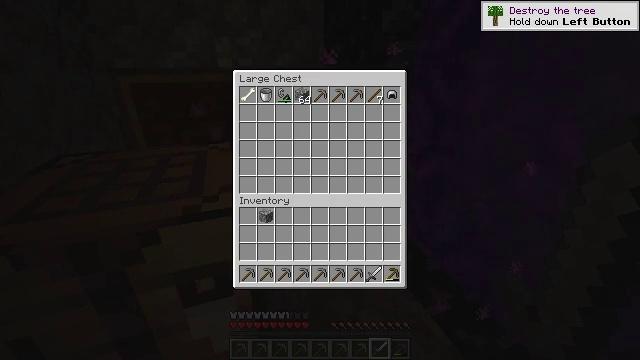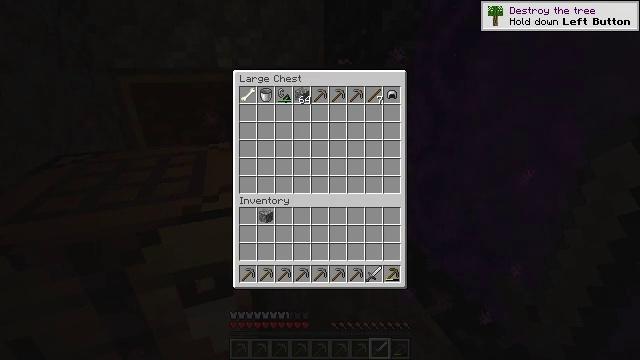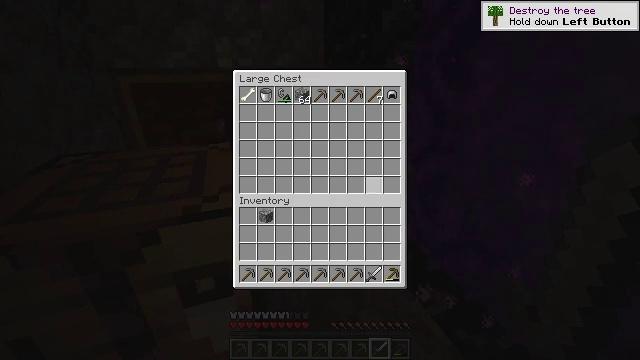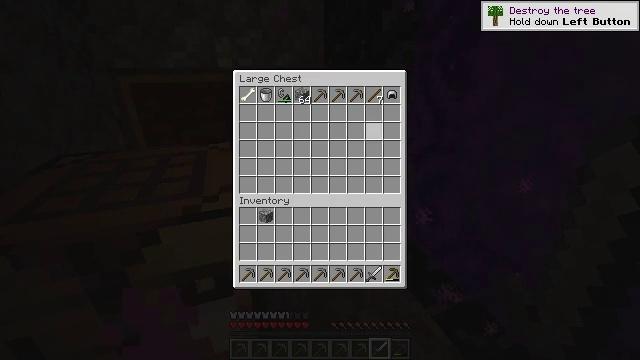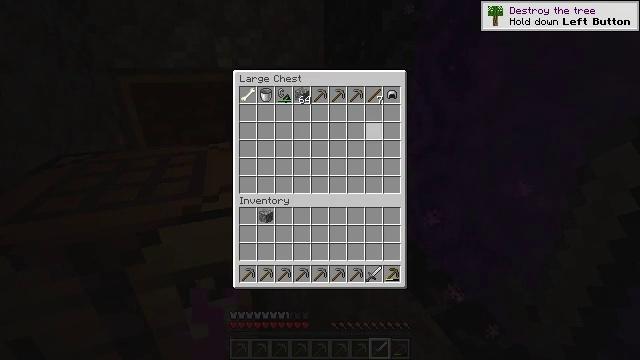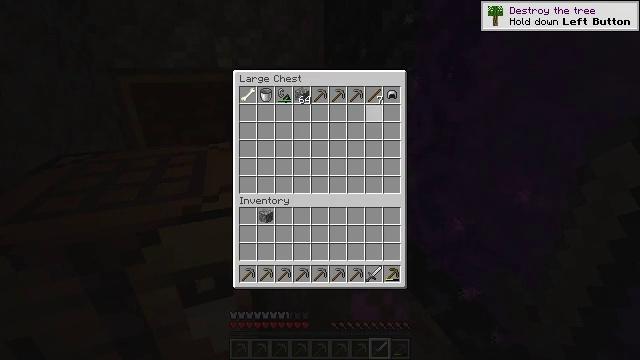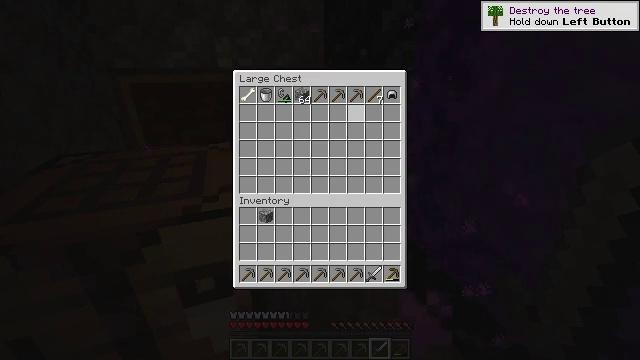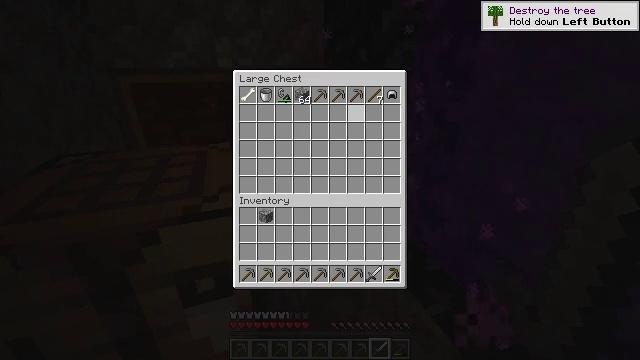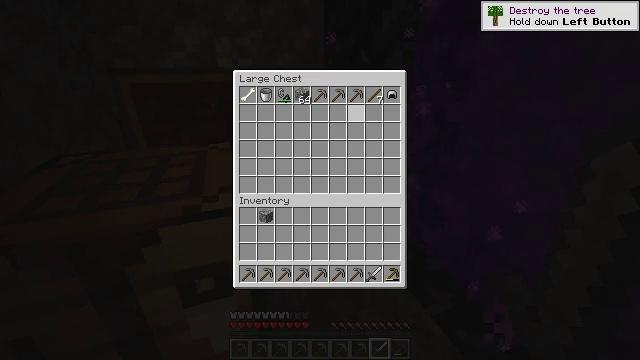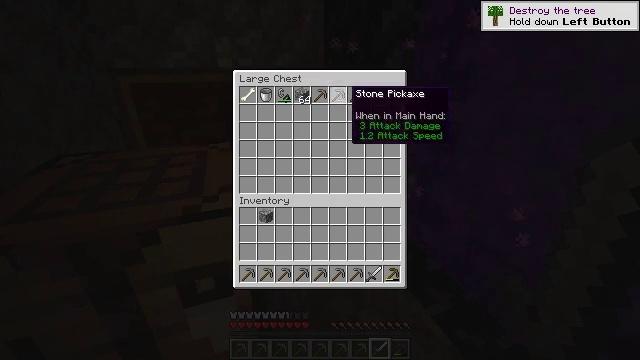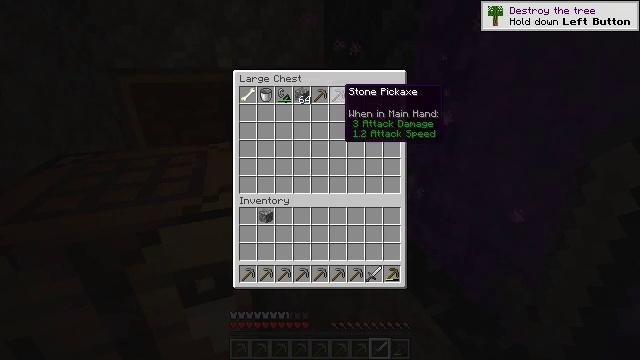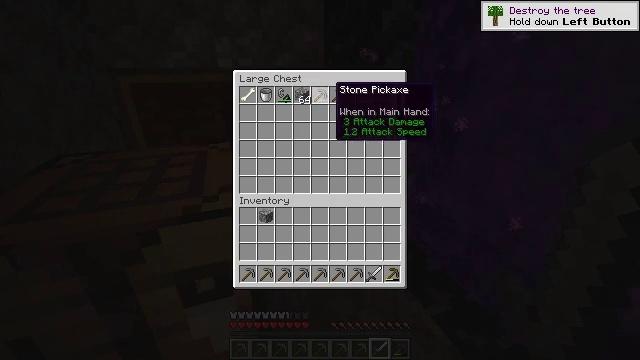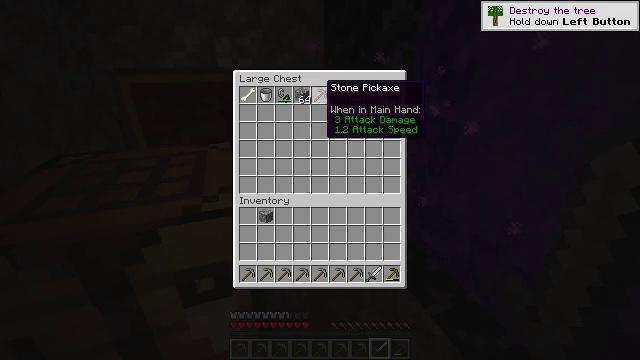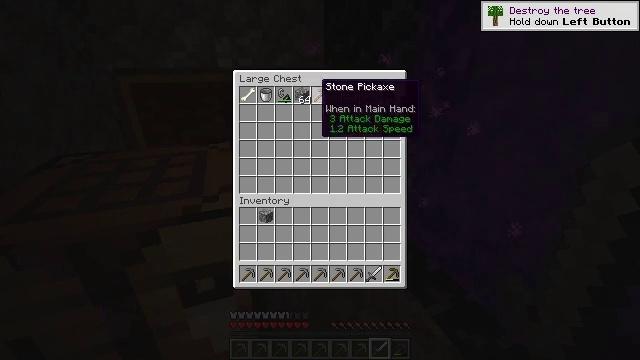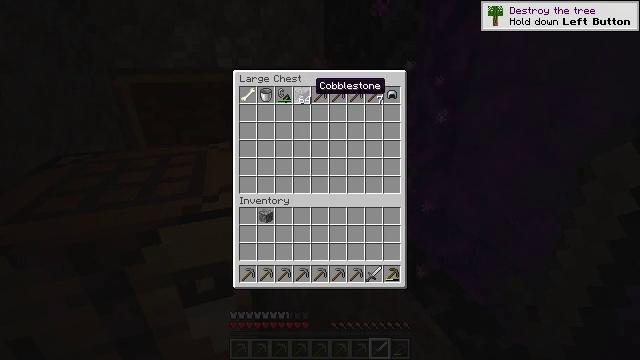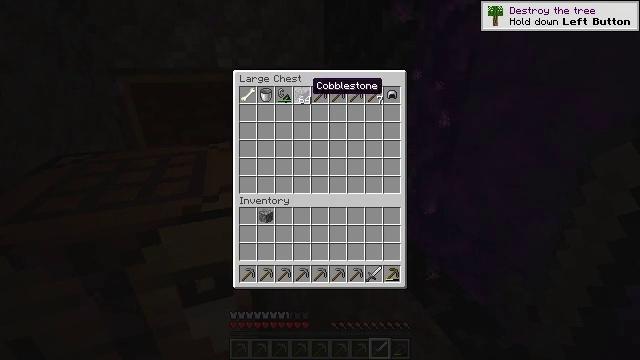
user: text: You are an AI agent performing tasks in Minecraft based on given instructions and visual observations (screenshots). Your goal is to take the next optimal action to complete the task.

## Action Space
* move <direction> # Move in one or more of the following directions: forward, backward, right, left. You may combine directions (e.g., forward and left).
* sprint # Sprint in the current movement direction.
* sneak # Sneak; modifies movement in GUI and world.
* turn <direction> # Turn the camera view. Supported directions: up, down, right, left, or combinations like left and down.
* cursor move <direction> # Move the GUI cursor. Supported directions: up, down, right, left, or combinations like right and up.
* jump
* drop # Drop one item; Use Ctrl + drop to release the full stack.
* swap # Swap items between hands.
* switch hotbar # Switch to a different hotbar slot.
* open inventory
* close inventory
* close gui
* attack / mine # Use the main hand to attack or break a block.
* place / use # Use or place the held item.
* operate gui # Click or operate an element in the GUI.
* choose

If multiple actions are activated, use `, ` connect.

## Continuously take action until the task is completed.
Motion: motion action
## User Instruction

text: Get rid of the soul fire.
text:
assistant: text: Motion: no_op
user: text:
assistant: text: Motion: turn up
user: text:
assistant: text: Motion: turn left and up
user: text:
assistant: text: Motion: turn up
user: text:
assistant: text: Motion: turn up
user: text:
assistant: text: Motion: no_op
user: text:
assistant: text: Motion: no_op
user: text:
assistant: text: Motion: no_op
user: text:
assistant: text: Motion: turn left
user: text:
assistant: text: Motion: no_op
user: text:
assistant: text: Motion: turn left
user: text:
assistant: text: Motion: turn left
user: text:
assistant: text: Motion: no_op
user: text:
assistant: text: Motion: no_op
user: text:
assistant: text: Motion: no_op
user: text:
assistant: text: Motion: no_op
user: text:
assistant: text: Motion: no_op
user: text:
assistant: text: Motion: no_op
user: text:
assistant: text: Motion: attack / mine
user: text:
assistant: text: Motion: attack / mine
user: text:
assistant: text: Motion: turn down
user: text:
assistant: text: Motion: turn down
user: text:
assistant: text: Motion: turn down
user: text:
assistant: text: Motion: turn down
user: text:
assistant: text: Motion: turn down
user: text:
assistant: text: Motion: turn left and down
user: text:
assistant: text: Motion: no_op
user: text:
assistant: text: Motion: no_op
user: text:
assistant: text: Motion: no_op
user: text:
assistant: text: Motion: no_op